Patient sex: M
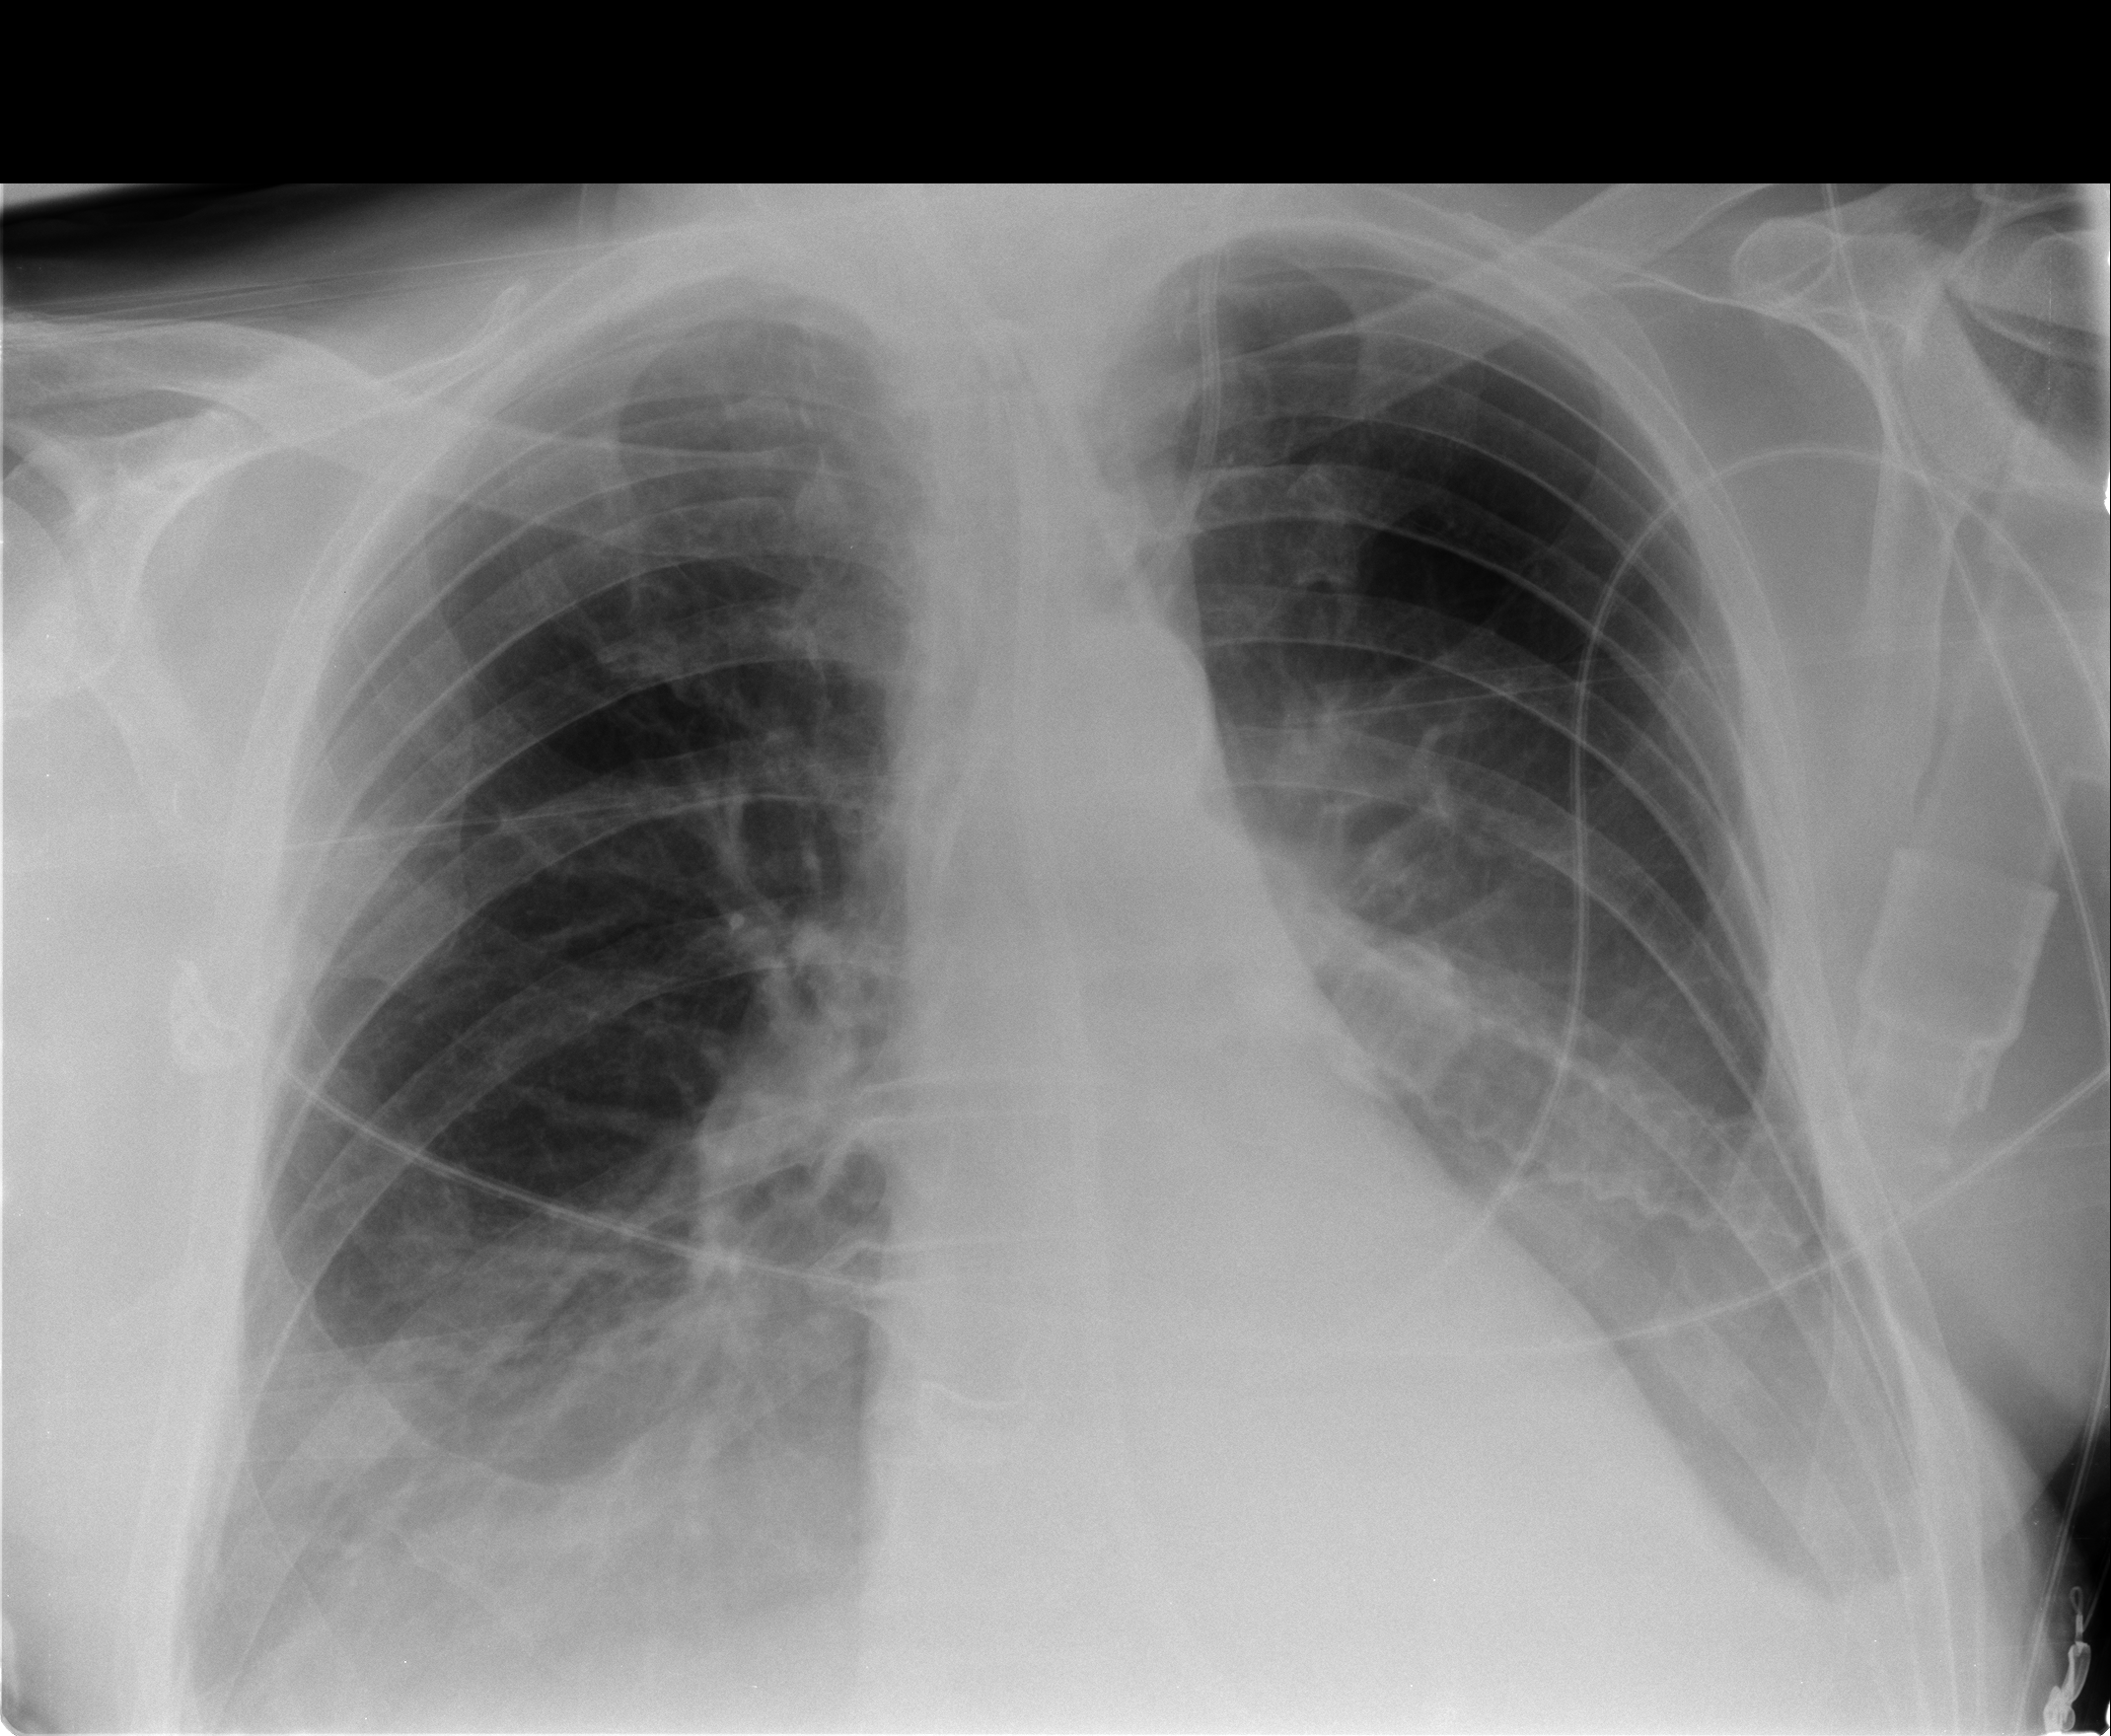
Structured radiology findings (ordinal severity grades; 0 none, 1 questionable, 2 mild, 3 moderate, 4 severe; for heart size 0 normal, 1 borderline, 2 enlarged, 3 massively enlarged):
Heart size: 0
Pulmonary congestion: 2
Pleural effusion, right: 3
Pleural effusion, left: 1
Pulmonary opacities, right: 0
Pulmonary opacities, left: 1
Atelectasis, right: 2
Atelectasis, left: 2